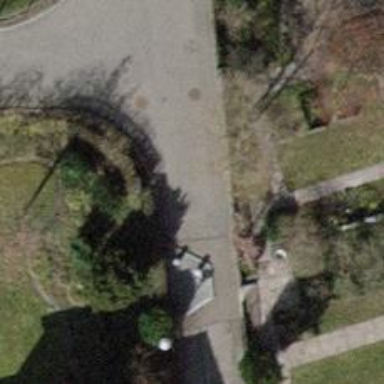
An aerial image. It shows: Bollard barrier.